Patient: sex F, age 35
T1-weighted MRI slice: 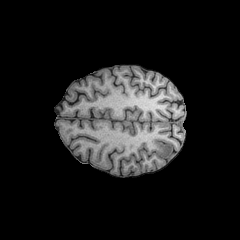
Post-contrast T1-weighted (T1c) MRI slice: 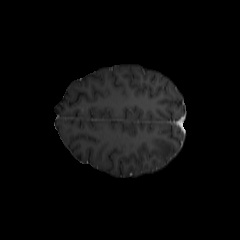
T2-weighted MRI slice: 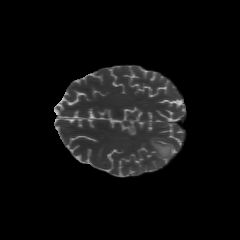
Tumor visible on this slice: yes
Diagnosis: Astrocytoma, IDH-mutant
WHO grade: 2